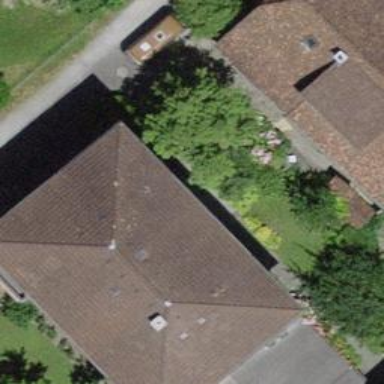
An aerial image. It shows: Hipped-roof building with apartments.